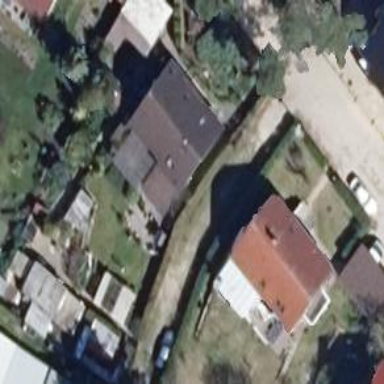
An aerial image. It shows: Simple and straightforward house.